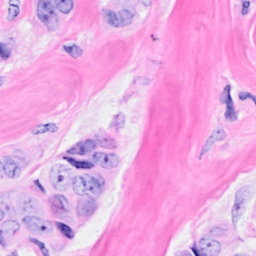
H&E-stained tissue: Breast